Frequency: 99900
Velocity: 0,3100
Power: 13,6
Pulse duration: 0,0000001
Pass count: 1
Magnification: 10
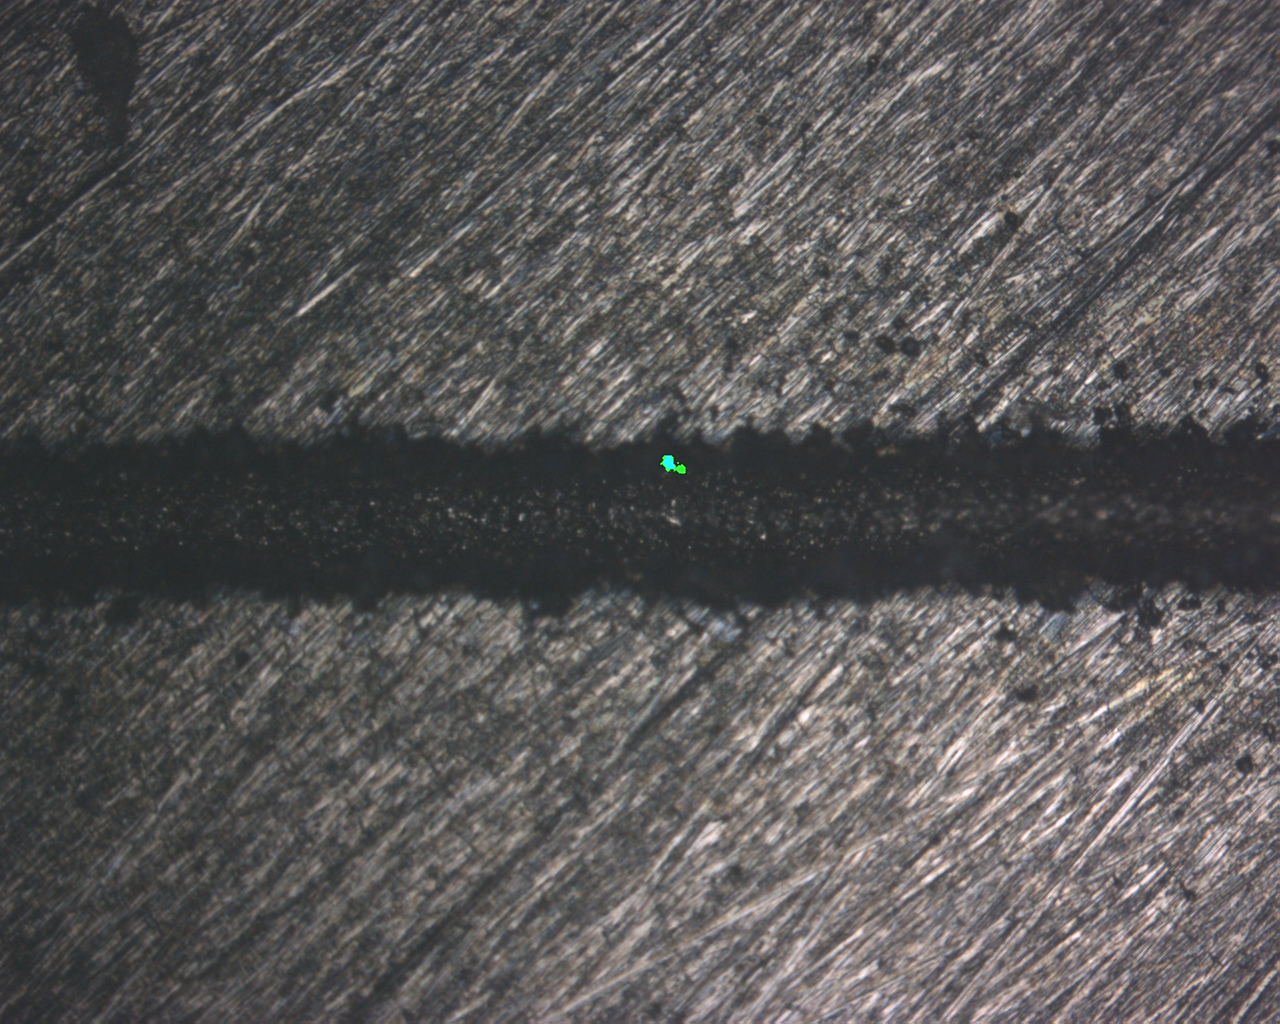
Measured width: 161.862
Other width: 49.981